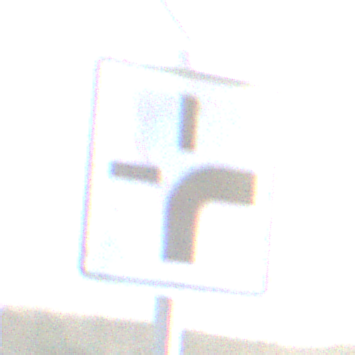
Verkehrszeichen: VerlaufVorfahrtsstrasse3
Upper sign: Vorfahrtsstrasse
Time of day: SunriseSunset
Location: Outdoor (Nature)
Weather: PartlyCloudy
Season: NotSpecified
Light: Natural